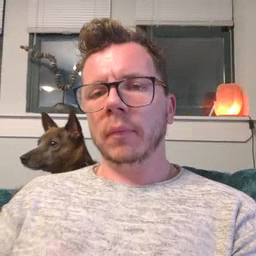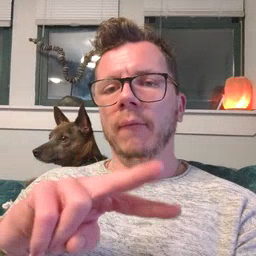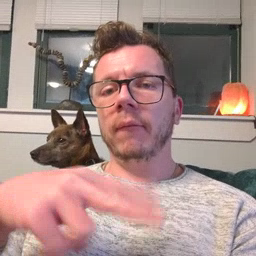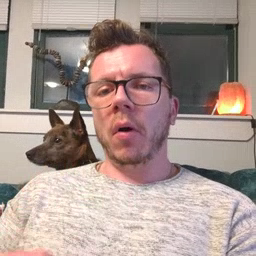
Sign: fall